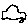
Label: car